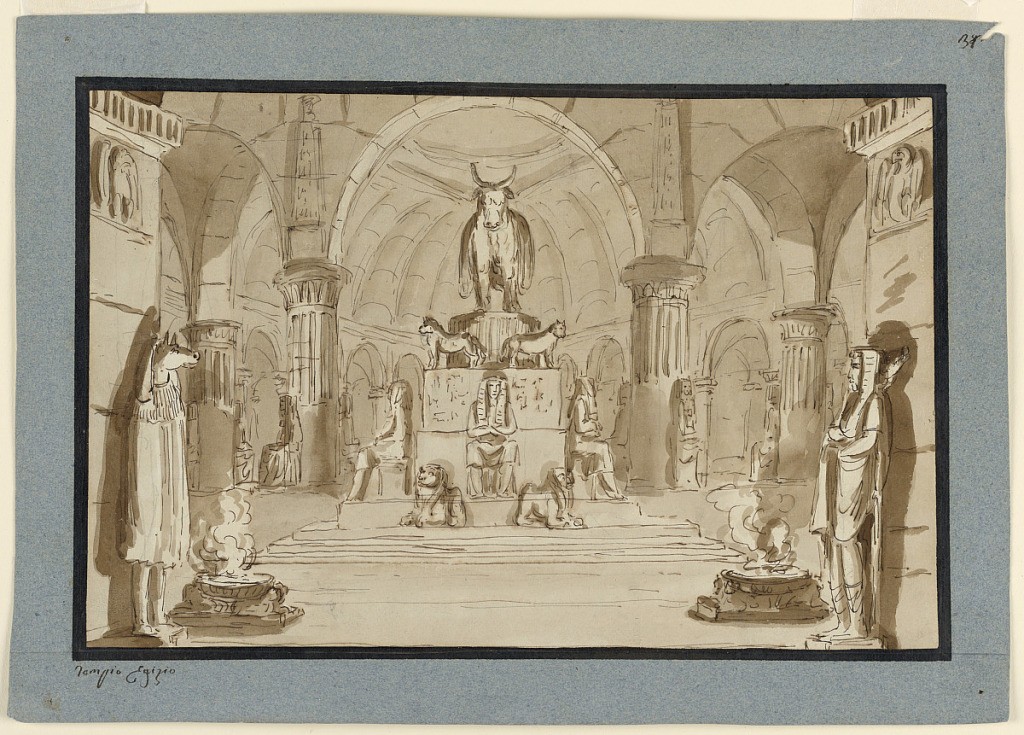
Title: Interior of Egyptian temple
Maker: Giuseppe Barberi, Italian, 1746–1809
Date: ca. 1796-1801
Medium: Pen and brown ink, brush and brown wash, graphite on lined off-white laid paper
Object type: Drawing
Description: Horizontal rectangle: interior of Egyptian temple showing statues of holy animals, etc., with middle altar with "Apis" bull.